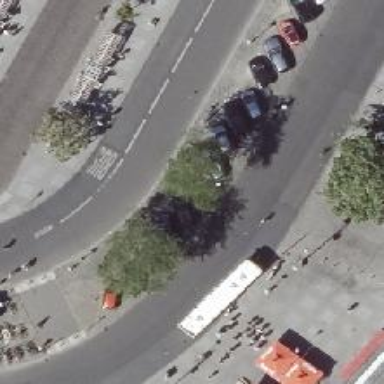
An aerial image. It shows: Public transport stop position.